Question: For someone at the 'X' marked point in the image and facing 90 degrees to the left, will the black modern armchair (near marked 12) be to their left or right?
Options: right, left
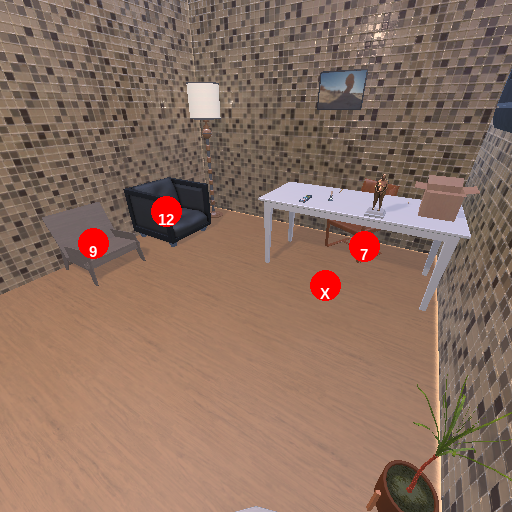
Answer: right